Field crop: maize
Growth stage: 2
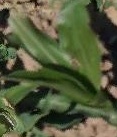
Species: maize